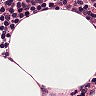
Metastatic tissue present: no